Aerial crown-view tile of a tropical tree (Barro Colorado Island, Panama), acquired 20250124:
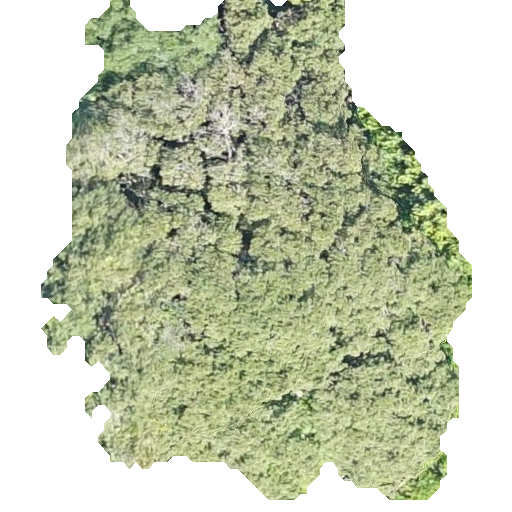
Species: Sloanea terniflora
GBIF accepted scientific name: Sloanea terniflora
Crown area: 237.839 m²